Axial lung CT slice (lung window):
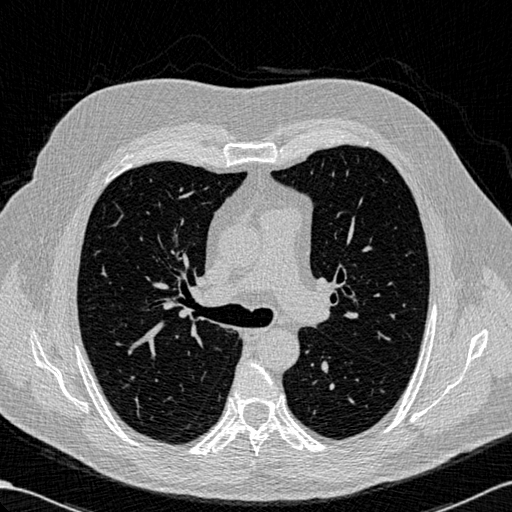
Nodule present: no